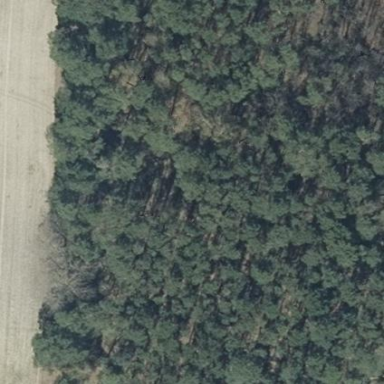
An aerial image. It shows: Forest area.